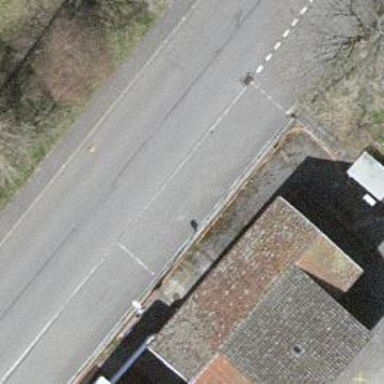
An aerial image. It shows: Bus stop with platform for public transport.